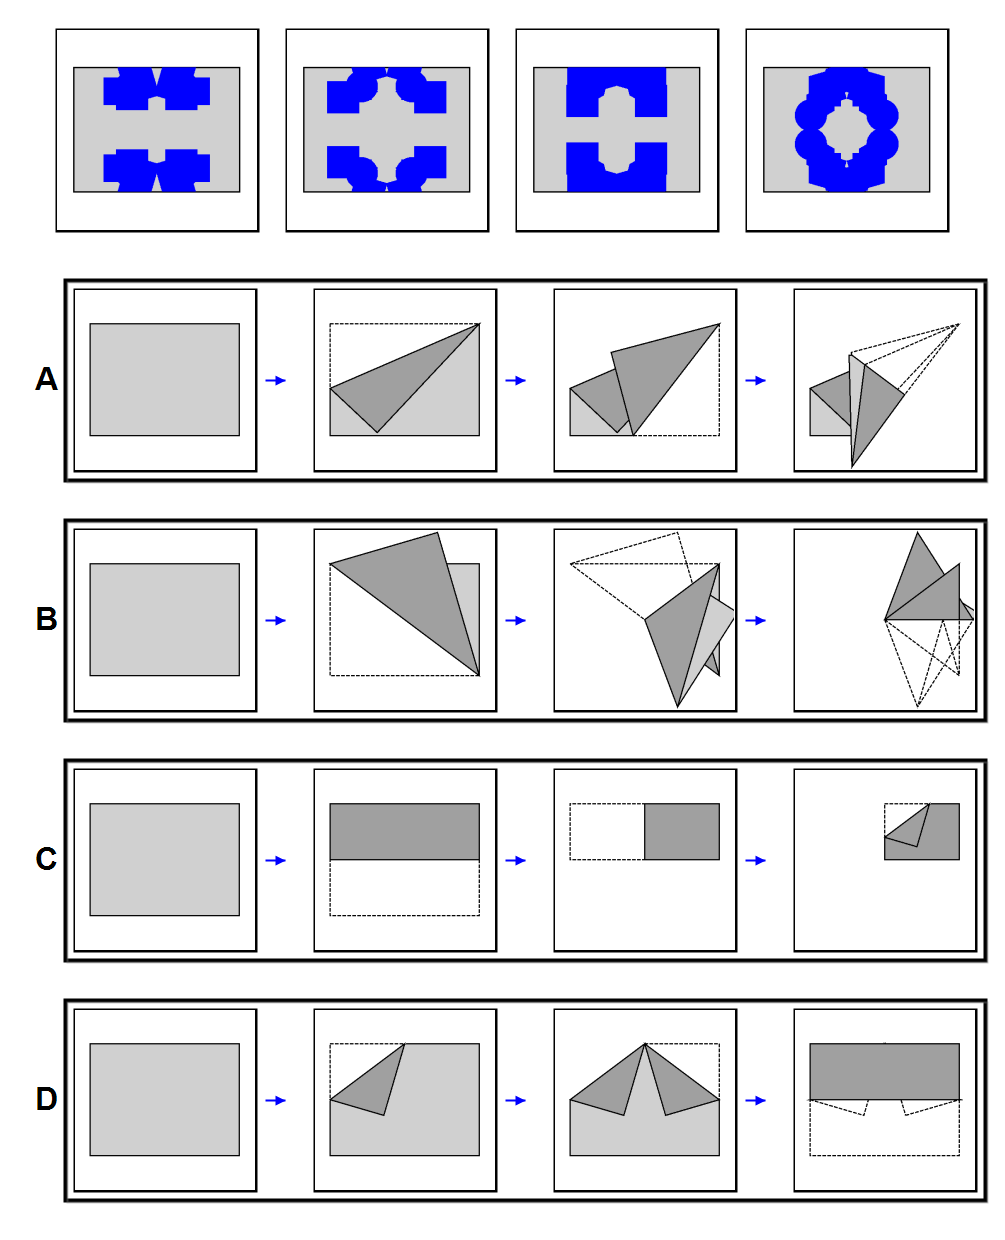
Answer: C